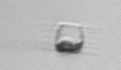
Label: Skeletonema